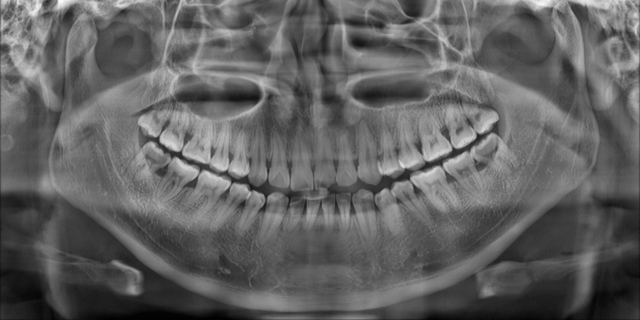
adult